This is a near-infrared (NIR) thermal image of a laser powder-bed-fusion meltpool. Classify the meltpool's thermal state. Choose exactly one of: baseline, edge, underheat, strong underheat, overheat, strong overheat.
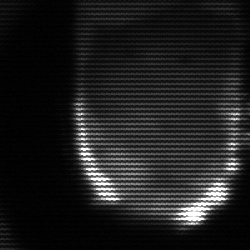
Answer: baseline